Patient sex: M
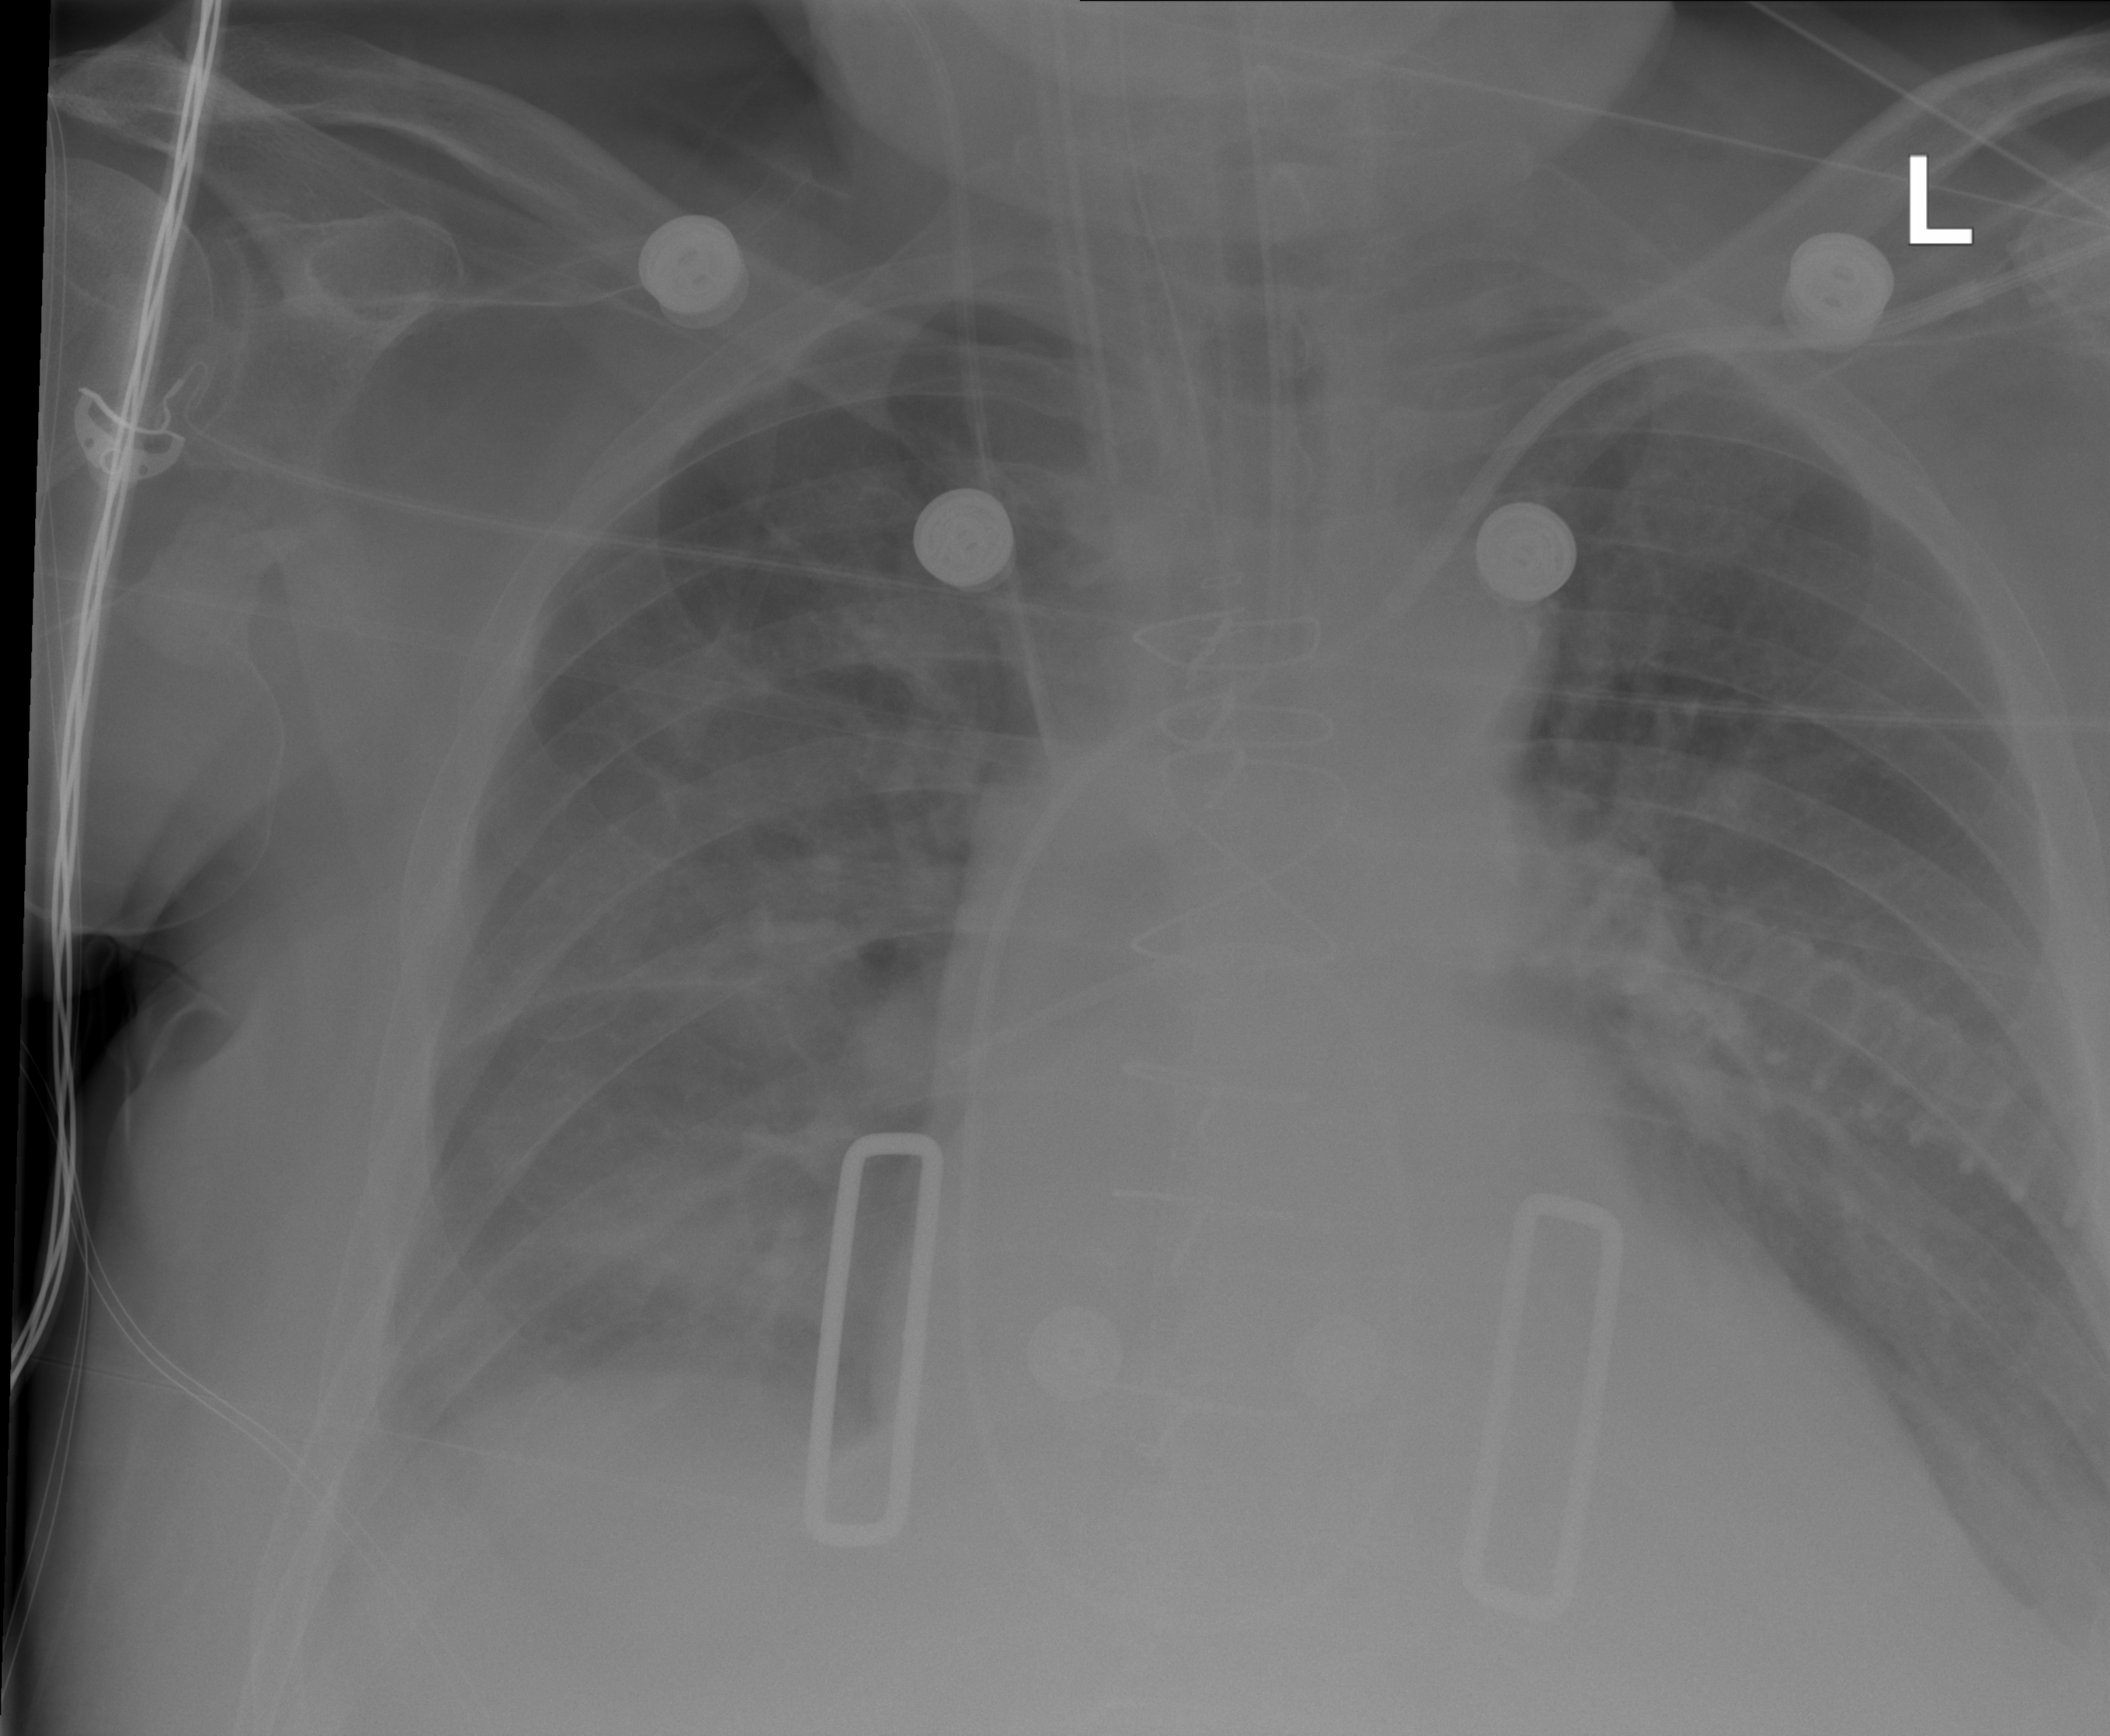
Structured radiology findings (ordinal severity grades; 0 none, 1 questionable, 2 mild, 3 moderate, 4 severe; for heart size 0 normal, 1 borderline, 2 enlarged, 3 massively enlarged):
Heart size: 2
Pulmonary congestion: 2
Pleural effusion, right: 2
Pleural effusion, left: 2
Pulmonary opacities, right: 0
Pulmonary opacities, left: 0
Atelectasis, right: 2
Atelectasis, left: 2